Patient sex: M
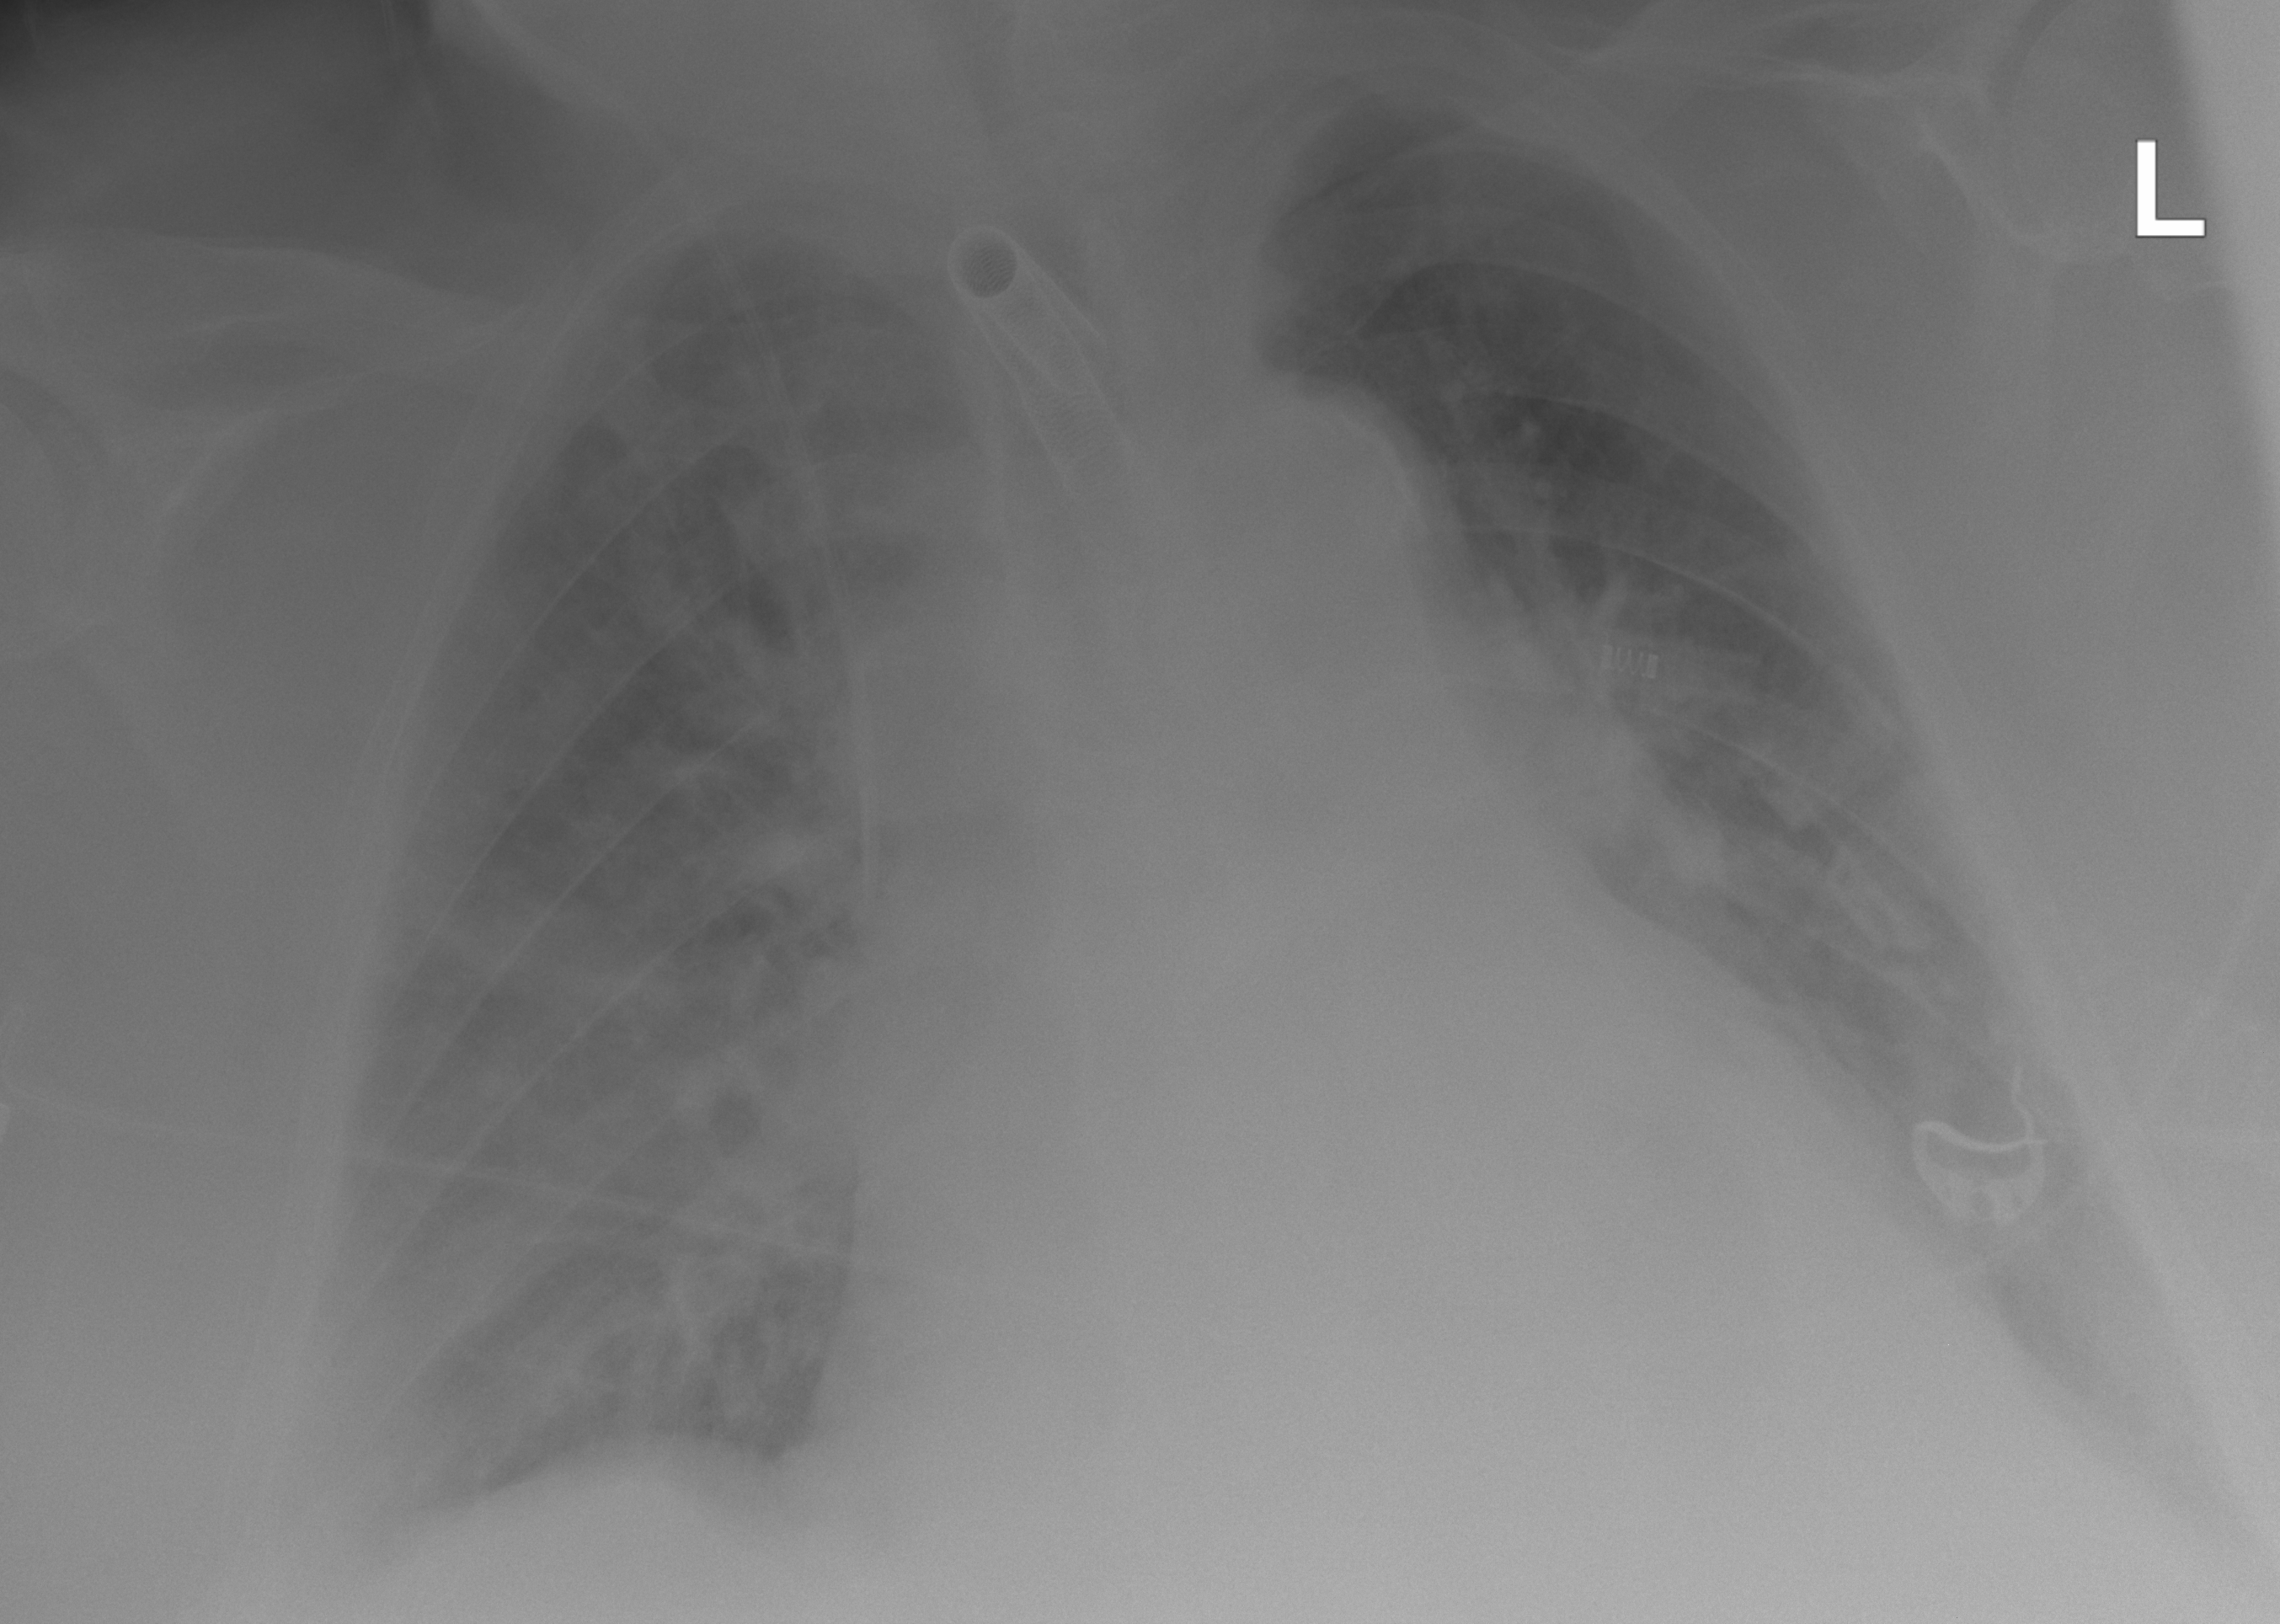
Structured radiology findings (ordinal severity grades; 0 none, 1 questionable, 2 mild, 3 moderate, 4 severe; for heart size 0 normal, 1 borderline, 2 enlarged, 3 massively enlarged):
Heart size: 3
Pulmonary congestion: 3
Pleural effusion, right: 2
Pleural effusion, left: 2
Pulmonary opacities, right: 2
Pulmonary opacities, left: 2
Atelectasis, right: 2
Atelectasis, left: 2